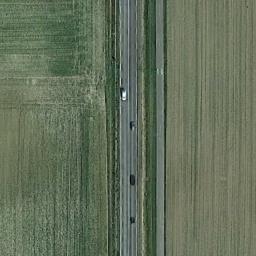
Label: freeway